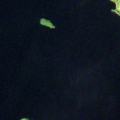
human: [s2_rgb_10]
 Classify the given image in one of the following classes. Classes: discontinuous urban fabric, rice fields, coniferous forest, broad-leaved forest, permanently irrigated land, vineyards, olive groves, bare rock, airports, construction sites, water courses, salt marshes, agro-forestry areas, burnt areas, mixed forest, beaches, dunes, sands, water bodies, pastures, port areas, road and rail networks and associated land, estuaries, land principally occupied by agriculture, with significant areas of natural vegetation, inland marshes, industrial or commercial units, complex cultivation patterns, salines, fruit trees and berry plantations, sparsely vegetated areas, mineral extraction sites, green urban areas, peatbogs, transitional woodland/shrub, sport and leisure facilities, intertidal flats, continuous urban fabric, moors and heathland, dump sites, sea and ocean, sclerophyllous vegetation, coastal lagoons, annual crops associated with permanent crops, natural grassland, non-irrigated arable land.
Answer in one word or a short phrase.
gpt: coniferous forest, mixed forest, water bodies